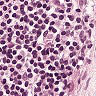
Metastatic tissue present: no